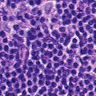
Metastatic tissue present: no